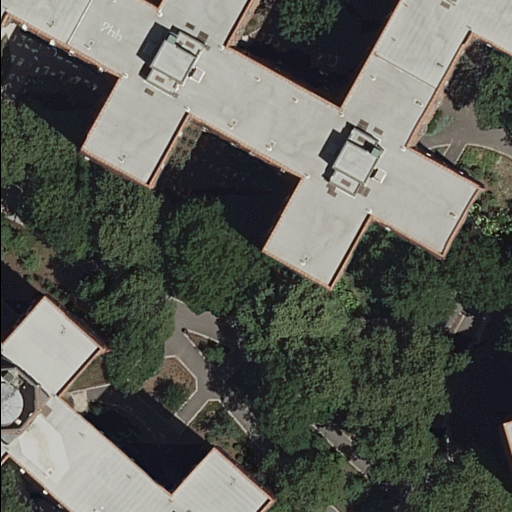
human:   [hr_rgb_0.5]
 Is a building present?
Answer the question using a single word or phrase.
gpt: yes

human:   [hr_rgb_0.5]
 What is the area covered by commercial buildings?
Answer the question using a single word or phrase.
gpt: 0m2

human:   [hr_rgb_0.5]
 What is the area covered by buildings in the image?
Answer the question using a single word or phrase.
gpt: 3282m2

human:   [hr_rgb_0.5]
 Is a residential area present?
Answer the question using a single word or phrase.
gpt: yes

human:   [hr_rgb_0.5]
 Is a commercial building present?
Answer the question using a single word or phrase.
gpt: no

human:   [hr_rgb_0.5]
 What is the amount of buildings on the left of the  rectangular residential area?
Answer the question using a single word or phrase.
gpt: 3

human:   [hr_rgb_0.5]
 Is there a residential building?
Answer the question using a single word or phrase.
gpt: yes

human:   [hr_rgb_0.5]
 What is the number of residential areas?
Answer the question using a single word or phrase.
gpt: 1

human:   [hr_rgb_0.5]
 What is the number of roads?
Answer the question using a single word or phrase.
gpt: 2

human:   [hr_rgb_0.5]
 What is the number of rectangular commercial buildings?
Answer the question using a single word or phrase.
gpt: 0

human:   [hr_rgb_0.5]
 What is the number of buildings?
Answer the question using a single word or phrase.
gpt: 3

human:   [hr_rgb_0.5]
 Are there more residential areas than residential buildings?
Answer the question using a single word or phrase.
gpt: no

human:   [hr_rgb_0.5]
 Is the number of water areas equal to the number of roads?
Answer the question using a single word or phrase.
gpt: no

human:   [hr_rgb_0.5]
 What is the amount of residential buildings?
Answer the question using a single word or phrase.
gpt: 3

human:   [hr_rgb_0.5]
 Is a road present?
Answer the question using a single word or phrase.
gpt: yes

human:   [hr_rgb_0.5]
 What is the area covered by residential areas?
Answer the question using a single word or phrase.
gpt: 10614m2

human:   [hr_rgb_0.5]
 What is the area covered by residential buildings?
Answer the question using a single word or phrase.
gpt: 3282m2

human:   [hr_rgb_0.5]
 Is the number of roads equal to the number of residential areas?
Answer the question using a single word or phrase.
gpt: no

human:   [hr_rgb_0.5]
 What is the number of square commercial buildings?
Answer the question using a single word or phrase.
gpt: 0

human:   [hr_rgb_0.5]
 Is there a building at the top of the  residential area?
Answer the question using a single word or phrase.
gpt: yes

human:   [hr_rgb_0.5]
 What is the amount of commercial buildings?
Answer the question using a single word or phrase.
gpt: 0

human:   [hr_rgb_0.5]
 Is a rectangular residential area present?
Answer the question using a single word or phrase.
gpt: yes

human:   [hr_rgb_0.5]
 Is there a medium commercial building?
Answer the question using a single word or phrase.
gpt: no

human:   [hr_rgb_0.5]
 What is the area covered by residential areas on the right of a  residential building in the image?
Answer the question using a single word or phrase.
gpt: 10614m2

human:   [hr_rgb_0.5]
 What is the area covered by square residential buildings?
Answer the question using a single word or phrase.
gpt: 0m2

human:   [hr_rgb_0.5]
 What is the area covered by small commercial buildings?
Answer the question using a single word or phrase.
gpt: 0m2

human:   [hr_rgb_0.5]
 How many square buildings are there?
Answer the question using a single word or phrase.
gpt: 0

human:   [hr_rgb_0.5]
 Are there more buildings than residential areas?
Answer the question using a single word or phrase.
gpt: yes

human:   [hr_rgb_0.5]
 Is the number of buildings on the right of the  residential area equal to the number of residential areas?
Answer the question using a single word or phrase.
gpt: no

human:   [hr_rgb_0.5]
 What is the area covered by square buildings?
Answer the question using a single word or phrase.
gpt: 0m2

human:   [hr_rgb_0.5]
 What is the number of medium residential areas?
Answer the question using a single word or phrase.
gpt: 0

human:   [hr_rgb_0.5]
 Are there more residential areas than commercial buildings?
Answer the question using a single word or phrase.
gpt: yes

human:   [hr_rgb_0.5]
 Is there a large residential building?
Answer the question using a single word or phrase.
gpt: yes

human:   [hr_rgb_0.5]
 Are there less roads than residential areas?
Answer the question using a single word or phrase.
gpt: no

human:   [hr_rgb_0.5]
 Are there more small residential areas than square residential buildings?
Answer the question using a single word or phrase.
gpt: no

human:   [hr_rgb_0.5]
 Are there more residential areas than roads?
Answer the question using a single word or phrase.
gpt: no

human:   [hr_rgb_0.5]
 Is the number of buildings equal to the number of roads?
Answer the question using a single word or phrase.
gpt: no

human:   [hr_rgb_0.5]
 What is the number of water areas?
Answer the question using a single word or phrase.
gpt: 0

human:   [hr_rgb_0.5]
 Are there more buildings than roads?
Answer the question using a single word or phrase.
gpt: yes

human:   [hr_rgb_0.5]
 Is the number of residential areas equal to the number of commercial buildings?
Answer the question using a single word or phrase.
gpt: no

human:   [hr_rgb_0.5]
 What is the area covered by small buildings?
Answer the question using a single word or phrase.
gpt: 0m2

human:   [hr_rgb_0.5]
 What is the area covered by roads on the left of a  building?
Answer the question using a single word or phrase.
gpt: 0m2

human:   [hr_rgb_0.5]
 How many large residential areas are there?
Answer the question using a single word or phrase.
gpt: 1

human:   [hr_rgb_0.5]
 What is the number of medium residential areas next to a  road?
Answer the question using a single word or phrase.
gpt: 0

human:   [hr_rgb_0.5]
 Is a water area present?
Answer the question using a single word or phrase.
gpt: no

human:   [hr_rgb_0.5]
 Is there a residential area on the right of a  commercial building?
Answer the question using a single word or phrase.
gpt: no

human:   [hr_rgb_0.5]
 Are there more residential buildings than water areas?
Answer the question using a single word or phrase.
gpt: yes

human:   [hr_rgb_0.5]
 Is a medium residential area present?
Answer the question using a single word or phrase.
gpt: no

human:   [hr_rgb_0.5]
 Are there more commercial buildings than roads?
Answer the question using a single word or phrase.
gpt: no

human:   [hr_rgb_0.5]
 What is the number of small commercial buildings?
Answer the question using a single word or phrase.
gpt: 0

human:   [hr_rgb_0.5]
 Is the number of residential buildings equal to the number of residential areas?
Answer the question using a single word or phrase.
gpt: no

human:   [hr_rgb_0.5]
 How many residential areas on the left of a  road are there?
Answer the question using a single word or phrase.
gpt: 0

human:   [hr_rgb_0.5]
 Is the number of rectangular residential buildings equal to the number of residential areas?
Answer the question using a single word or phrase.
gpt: yes

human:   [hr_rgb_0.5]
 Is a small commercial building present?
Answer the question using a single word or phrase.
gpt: no

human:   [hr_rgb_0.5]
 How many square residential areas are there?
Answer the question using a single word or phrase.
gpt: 0

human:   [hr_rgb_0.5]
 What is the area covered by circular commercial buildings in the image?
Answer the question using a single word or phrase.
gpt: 0m2

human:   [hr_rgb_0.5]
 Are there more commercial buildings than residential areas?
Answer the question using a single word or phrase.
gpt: no

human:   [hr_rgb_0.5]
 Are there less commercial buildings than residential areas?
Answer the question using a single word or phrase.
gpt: yes

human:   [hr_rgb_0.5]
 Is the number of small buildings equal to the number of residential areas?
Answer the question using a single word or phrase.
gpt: no

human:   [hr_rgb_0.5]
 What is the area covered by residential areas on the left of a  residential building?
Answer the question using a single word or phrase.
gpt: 0m2

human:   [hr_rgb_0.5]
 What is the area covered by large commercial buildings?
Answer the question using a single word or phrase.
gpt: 0m2

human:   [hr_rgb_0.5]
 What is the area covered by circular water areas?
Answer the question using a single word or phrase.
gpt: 0m2

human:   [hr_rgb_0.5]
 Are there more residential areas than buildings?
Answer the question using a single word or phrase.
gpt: no

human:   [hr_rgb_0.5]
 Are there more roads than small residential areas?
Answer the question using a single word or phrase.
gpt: yes